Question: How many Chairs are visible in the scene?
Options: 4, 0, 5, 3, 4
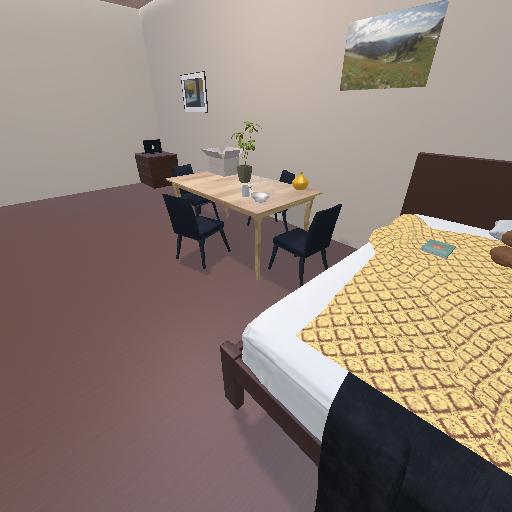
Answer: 4